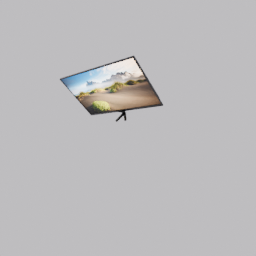
Label: electronics